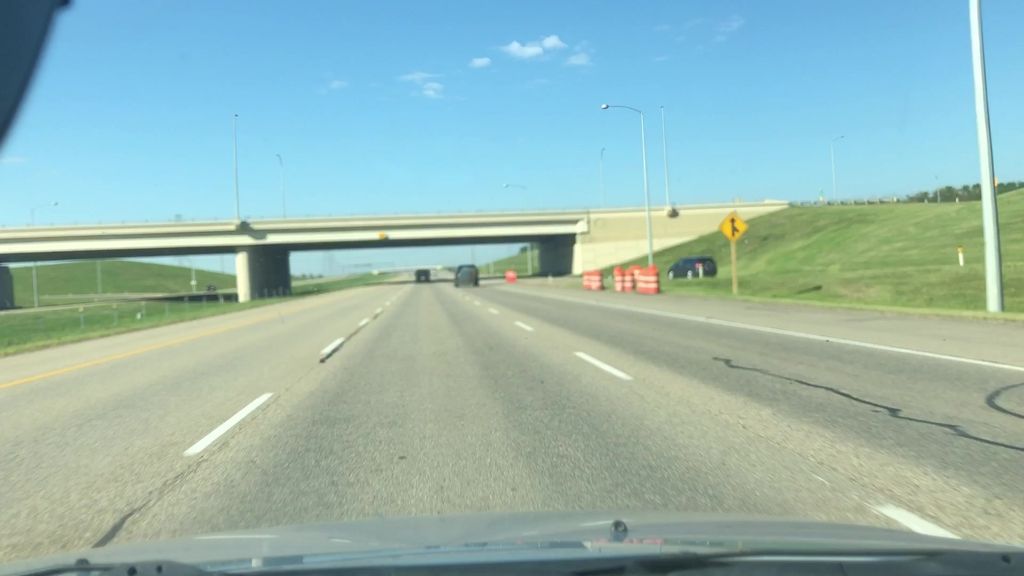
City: edmonton